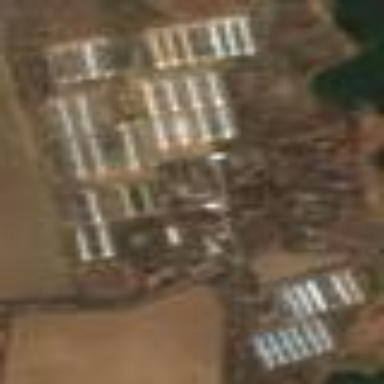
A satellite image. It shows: Animal breeding facility.